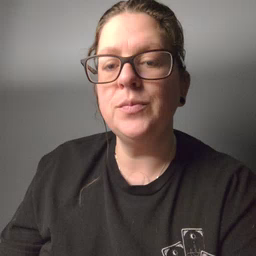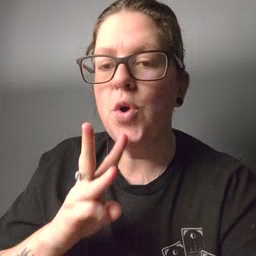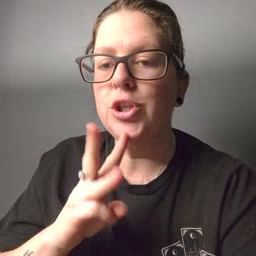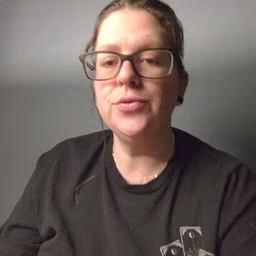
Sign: water